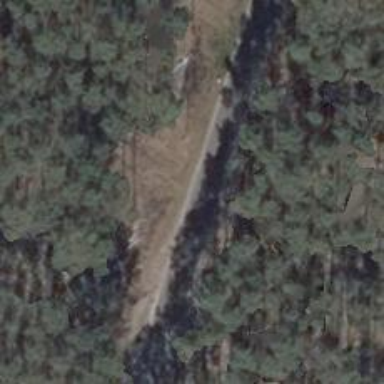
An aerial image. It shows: Asphalt service road.